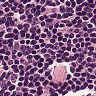
Metastatic tissue present: no